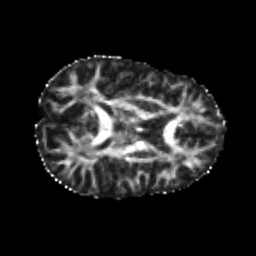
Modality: FA
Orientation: axial
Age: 25
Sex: female
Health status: healthy
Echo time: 0.074 s